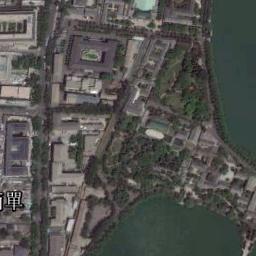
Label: palace